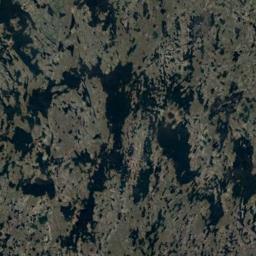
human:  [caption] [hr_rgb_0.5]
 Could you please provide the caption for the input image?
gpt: The blue lake in a wetland is covered by large swaths of dense vegetation .

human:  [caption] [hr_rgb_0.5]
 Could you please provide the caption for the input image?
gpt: There are rows of tall trees in this wetland .

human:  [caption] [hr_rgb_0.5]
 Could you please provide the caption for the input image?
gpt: The wetland consists of bare land and water .

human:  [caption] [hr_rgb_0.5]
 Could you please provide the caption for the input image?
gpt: Numerous waters of different sizes are surrounded by wetlands .

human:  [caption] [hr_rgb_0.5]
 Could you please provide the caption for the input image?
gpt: There are many water areas of different sizes on the wetland .